Interaction volume radius: 10 \u00c5
Interaction volume height: 20 \u00c5
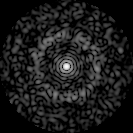
Disorder parameter: 0.8162